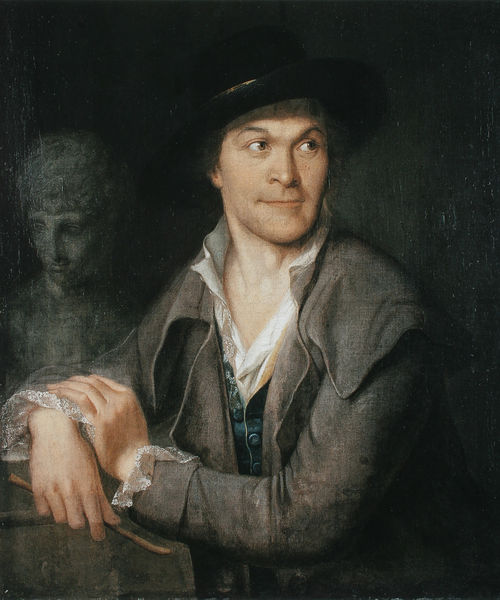
Titel: Bildnis Johann Sebastian Barnabas Pfaff
Künstler: Heinrich Foelix
Standort: Mainz
Institution: Landesmuseum
Schlagwörter: blau, dunkel, gemälde, gott, hand, kopf, körper, mann, schatten, umhang, weiß, grün, ausschnitt, braun, brust, finger, frisur, grau, haar, hell, hintergrund, holz, hut, licht, marmor, mund, nase, profil, raum, rücken, schwarz, stirn, stützen, tisch, zimmer, ölbild, blick, tuch, malerei, zylinder, blond, hemd, jacke, jung, kappe, mütze, wand, arm, arme, augen, bluse, falten, gesicht, kragen, mensch, messer, sockel, spitze, stehen, stein, ärmel, bild, bildnis, blicken, hals, hände, innenraum, portrait, porträt, schauen, öl, auge, figur, haare, mantel, schnüre, innen, person, frontal, kinn, knopf, lippe, lippen, locke, locken, schulter, schultern, seide, stock, skulptur, statue, lächeln, schrank, düster, stab, mauer, tag, lehnen, gefaltet, hutband, pfeife, dichter, schmal, büste, maler, stube, bauch, plastik, plinthe, junge, rüsche, rüschen, verträumt, wange, ölfarbe, knöpfe, oberkörper, revers, selbstporträt, weste, krempe, wände, knochen, abgewandt, lachen, antike, philosoph, traum, künstler, selbstbildnis, leinwand, manschette, manschetten, pinsel, statuette, stift, jüngling, selbstportrait, werkstatt, werkzeug, veste, dunke, junger mann, mauern, antik, olymp, griechenland, gelehrter, herme, basis, gottheit, träumen, gegenstand, fantasie, töpfer, schelm, hemnd, bändel, joppe, modellieren, bildhauer, arma, tram, halbschatten, offenes hemd, spatel, kouros, schelmisch, schaber, gottin, halss, hirtenmantel, hirtenpfeife, maß nehmen, schabwerkzeug, poträit, schwarzer hut, emann, parka, mann büste